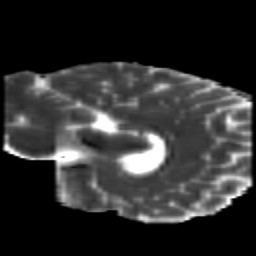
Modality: MD
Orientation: sagittal
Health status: healthy
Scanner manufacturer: siemens
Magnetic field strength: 3 T
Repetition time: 10 s
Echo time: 0.092 s